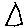
Label: triangle